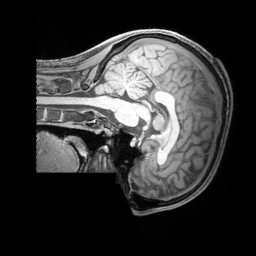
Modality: T1w
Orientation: sagittal
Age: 24
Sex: male
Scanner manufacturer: siemens
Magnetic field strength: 3 T
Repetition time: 1.97 s
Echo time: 0.00206 s